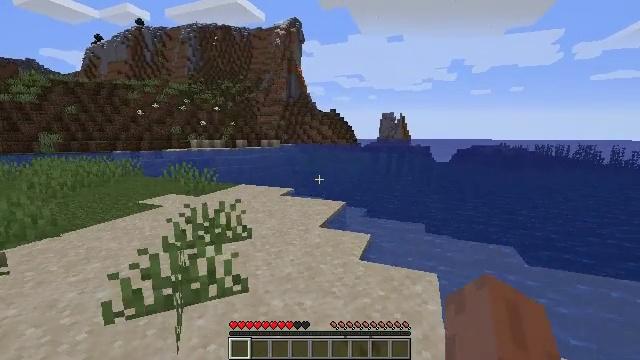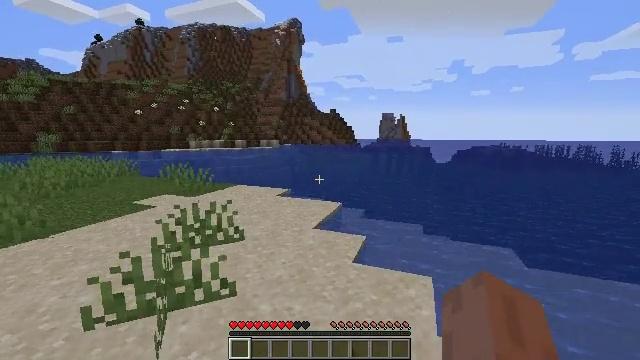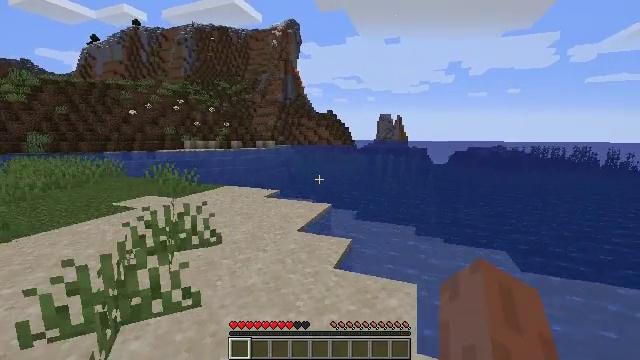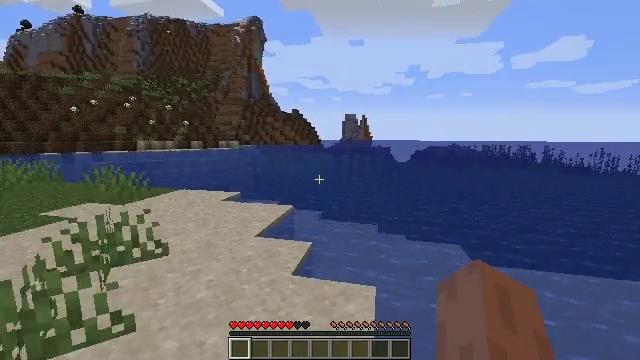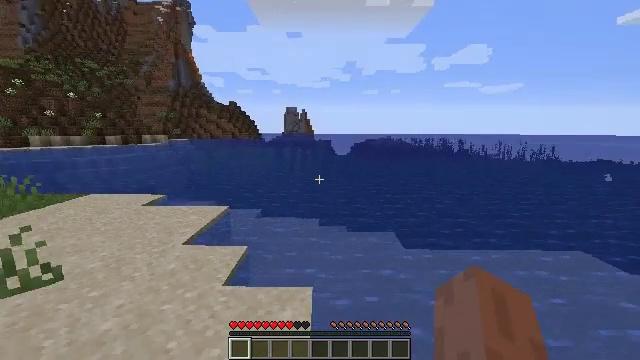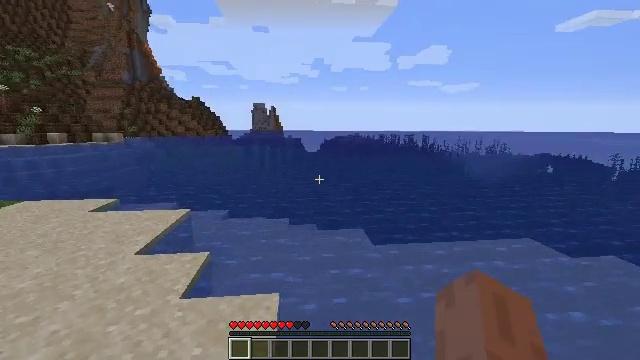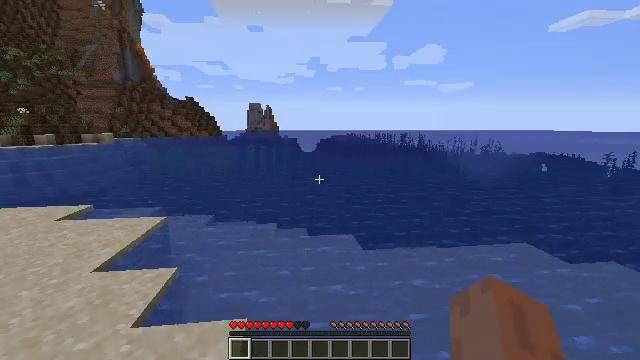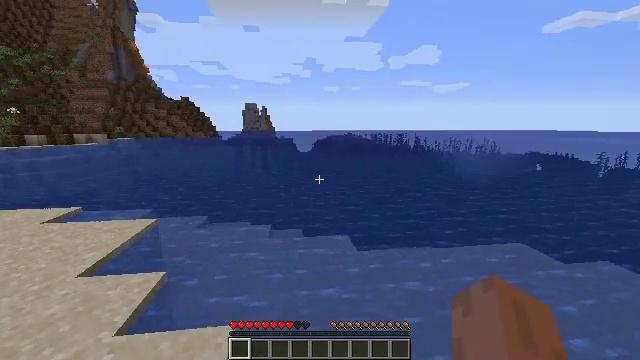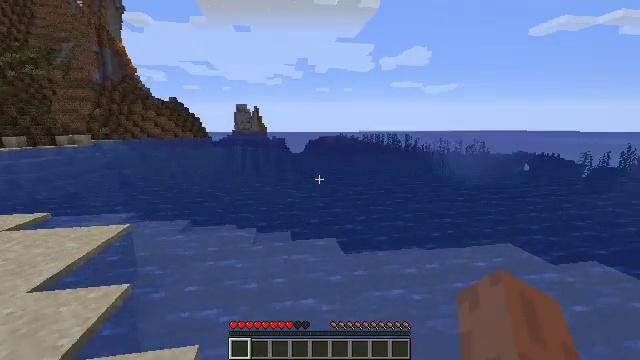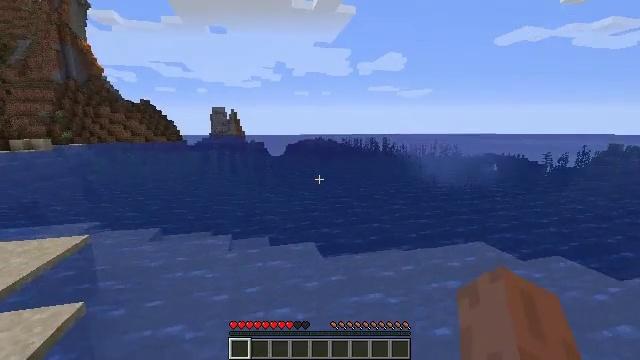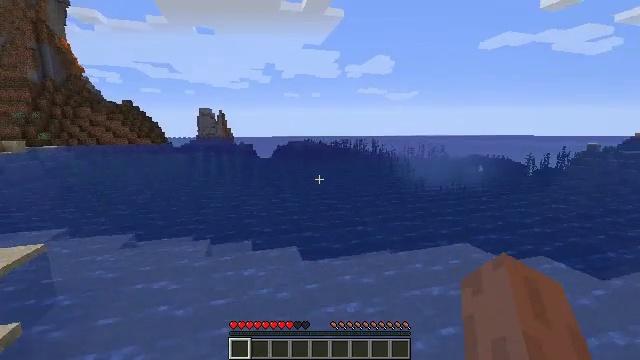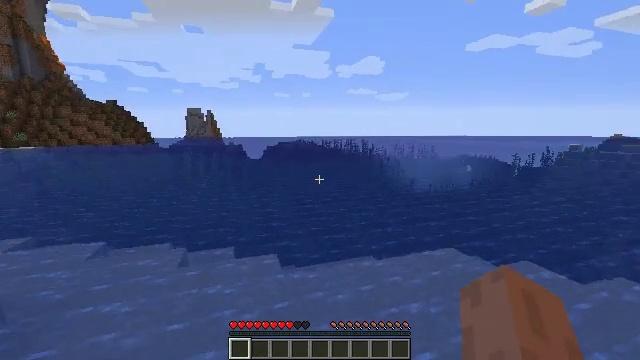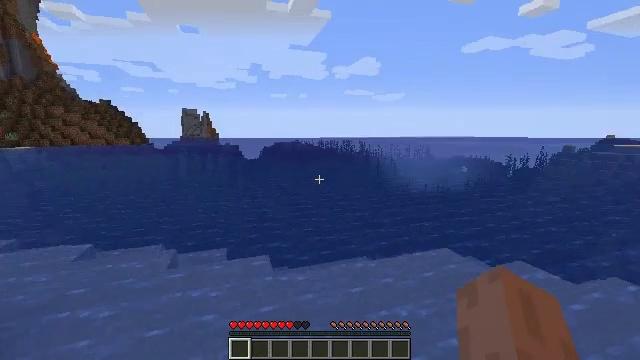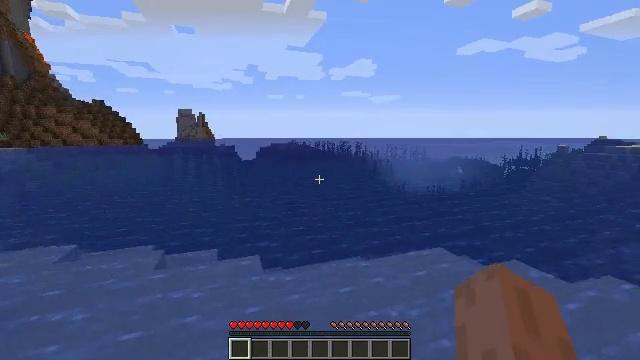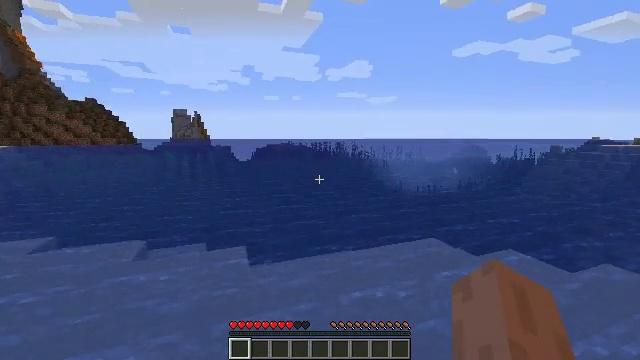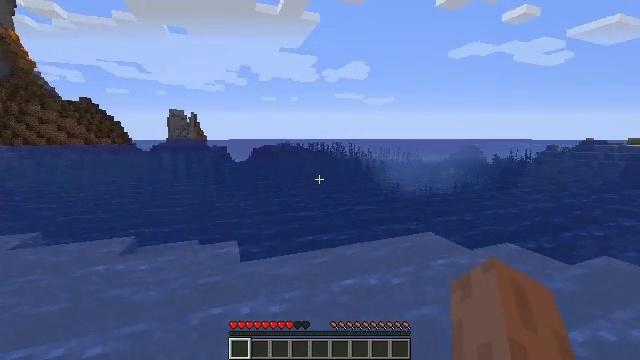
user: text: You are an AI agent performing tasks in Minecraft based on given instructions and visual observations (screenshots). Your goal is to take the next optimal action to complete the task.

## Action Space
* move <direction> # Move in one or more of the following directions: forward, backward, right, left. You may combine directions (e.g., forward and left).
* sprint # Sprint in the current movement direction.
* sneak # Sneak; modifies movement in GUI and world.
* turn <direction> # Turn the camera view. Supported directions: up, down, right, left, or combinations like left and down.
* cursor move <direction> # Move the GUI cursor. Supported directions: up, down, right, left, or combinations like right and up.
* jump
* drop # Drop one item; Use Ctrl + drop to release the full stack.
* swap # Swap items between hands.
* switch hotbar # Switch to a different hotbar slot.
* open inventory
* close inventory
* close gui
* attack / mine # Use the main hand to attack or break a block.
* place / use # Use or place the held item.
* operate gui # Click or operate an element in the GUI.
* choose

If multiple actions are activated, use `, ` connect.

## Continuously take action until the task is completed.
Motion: motion action
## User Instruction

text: Mine the birch planks.
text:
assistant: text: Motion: move forward and move right, attack / mine
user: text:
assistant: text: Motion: move forward and move right, attack / mine
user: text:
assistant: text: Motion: move forward and move right, turn right, attack / mine
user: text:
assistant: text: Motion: move forward and move right, turn right and down, attack / mine
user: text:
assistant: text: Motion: move forward and move right, turn right, attack / mine
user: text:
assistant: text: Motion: move forward and move right, attack / mine
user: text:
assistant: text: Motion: move forward and move right, attack / mine
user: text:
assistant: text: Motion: move forward and move right, turn right, attack / mine
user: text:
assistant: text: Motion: move forward and move right, turn right, attack / mine
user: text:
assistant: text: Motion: move forward and move right, turn right, attack / mine
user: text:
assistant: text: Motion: move forward and move right, turn right, attack / mine
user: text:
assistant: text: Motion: move forward and move right, attack / mine
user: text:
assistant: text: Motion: move forward and move right, attack / mine
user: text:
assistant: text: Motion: move forward, attack / mine
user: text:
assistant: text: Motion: move forward, attack / mine
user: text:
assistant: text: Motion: move forward, attack / mine
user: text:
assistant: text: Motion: move forward, attack / mine
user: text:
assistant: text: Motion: move forward, attack / mine
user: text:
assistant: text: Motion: move forward, attack / mine
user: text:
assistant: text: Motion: move forward, attack / mine
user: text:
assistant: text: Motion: move forward, turn right, attack / mine
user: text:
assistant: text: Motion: move forward, turn right, attack / mine
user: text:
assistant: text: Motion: move forward, turn right and up, attack / mine
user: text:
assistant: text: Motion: move forward, turn right and up, attack / mine
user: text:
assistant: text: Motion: move forward, turn right and up, attack / mine
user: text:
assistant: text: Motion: move forward, turn right and up, attack / mine
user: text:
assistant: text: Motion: move forward, turn right and up, attack / mine
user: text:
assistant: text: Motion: move forward, attack / mine
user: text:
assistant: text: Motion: move forward, attack / mine
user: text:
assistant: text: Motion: move forward, attack / mine